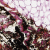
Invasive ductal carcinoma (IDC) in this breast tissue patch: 0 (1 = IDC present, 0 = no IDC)